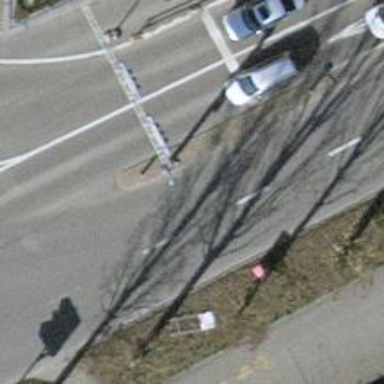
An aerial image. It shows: Road with traffic signals.